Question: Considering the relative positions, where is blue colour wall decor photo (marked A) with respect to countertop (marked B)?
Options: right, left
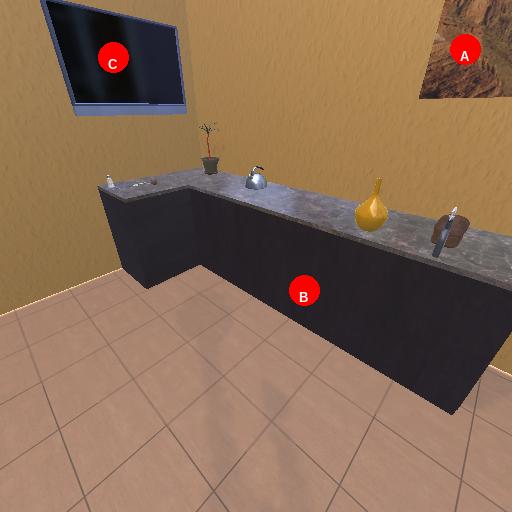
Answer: right